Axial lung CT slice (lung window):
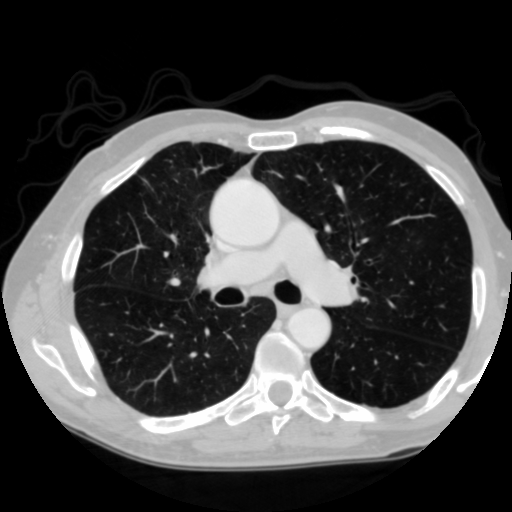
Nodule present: no